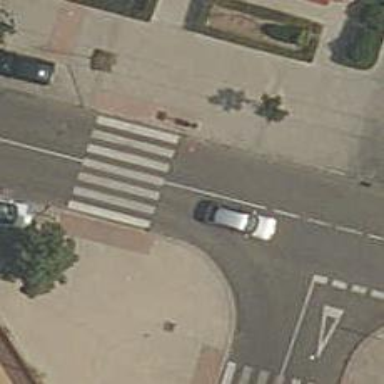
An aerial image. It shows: Pedestrian crossing with zebra markings on footway.